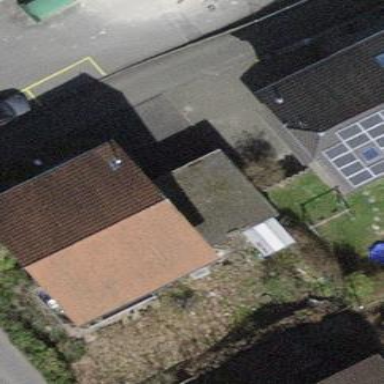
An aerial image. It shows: Garage building.